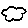
Label: cloud